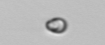
Label: nanoplankton_mix